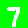
Digit: 7